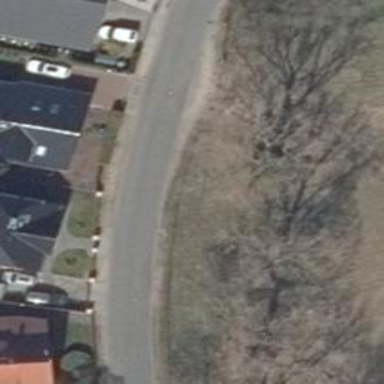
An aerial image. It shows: Footway along the road.